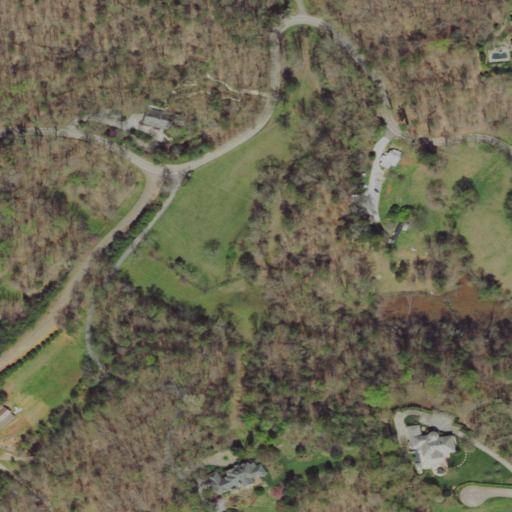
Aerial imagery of valley in Tennessee named Price Hollow containing deciduous forest, open development, mixed forest, low intensity development, pasture, medium intensity development, high intensity development, and open water